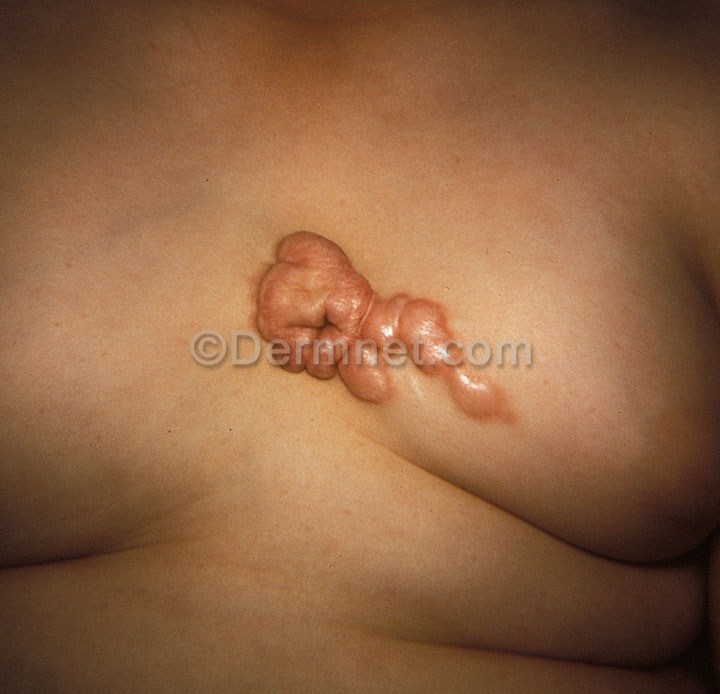
Disease: Seborrheic Keratoses and other Benign Tumors